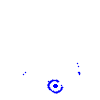
Particle: kaon